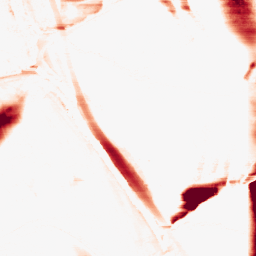
Category: morphological
Decomposition family: morphological_rect
Decomposition parameters: operation: opening
width: 50
height: 3
Upsampling method: bicubic
Upsampling parameters: scale: 2
Upsampling scale: 2